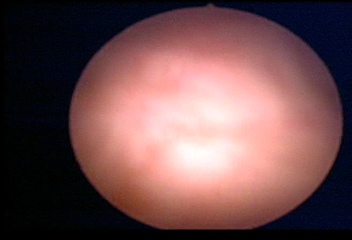
Modality: WLC
Class: Normal mucosa
Bladder cancer association: No